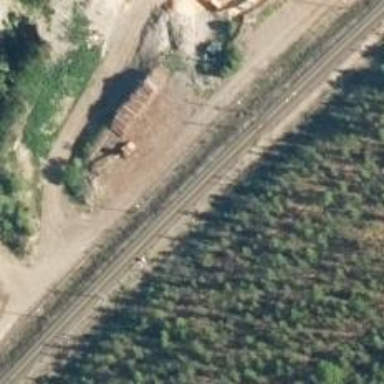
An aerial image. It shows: Continuous rail railway with electrified contact line.